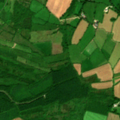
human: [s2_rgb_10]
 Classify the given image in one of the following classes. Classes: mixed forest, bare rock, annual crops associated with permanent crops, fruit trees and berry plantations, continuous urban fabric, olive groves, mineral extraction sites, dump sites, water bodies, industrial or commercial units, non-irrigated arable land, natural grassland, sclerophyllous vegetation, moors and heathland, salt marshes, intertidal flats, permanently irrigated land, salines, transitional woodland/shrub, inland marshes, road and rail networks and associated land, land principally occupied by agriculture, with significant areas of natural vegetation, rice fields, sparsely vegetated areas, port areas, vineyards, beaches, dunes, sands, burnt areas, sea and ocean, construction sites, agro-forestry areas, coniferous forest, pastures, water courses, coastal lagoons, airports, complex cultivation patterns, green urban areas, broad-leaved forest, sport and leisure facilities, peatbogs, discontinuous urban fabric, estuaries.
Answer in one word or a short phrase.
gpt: pastures, complex cultivation patterns, land principally occupied by agriculture, with significant areas of natural vegetation, coniferous forest